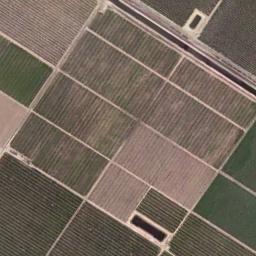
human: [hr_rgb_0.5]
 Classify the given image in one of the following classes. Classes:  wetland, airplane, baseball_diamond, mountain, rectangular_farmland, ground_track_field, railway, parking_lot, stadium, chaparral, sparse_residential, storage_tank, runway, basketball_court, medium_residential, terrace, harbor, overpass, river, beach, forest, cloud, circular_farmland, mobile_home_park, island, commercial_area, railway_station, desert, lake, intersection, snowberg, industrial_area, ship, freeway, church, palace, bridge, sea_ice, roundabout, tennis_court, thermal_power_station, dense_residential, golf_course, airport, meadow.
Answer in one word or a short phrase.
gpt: rectangular_farmland